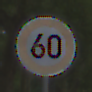
Verkehrszeichen: Geschwindigkeit60
Umgebung: Outdoor, Urban
Tageszeit: MorningAfternoon
Wetter: Overcast
Licht: Natural
Jahreszeit: NotSpecified
Kontrast: LowContrast